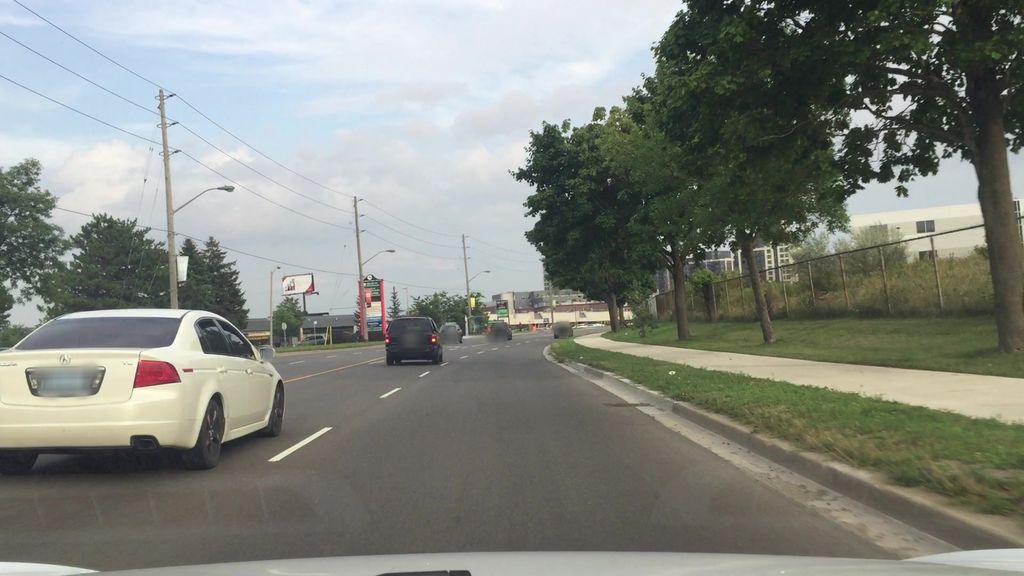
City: toronto